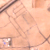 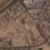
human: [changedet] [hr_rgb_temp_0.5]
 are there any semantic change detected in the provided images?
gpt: The desert left the place to urbanization.